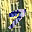
Label: 7